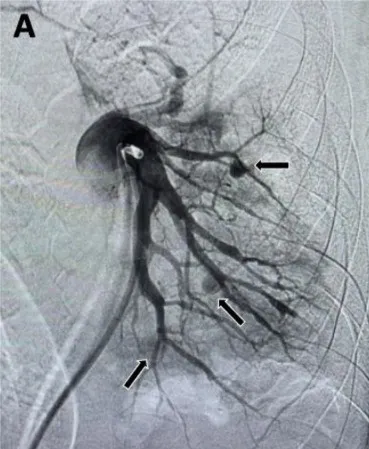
Digital subtraction angiography (DSA). Left pulmonary artery run (A) showing three contrast filled outpouchings (black arrows) from its branches.
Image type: radiology (x_ray)